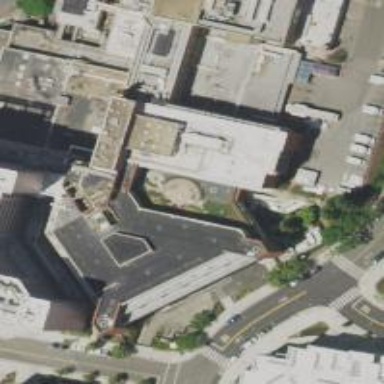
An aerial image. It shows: Hospital building.